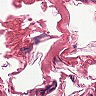
Metastatic tissue present: no